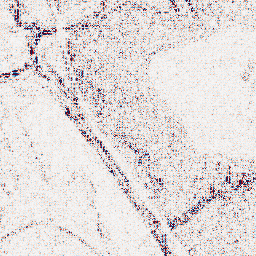
Category: wavelet
Decomposition family: wavelet_dwt
Decomposition parameters: wavelet: coif2
level: 1
Upsampling method: cubic_mitchell
Upsampling parameters: scale: 4
Upsampling scale: 4